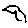
Label: bird